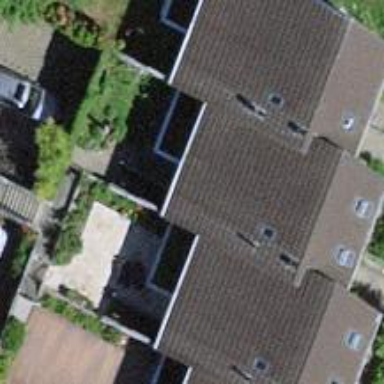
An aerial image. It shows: Terrace building.